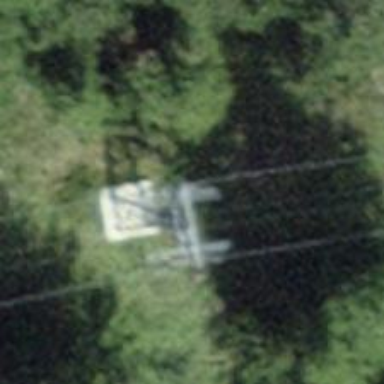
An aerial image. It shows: Pylon for aerialway.